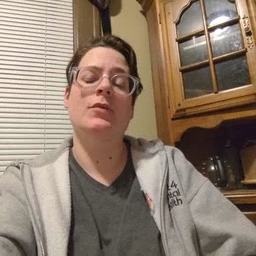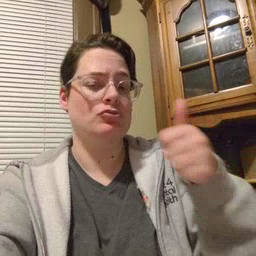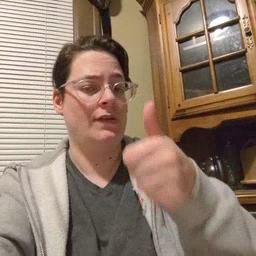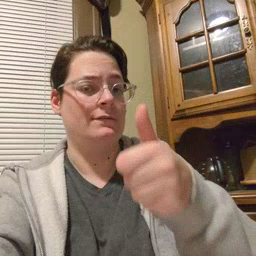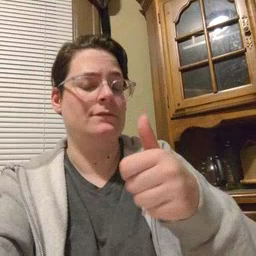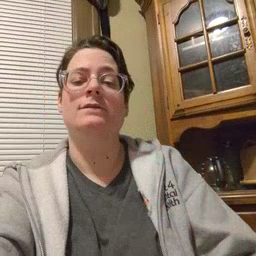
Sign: yourself